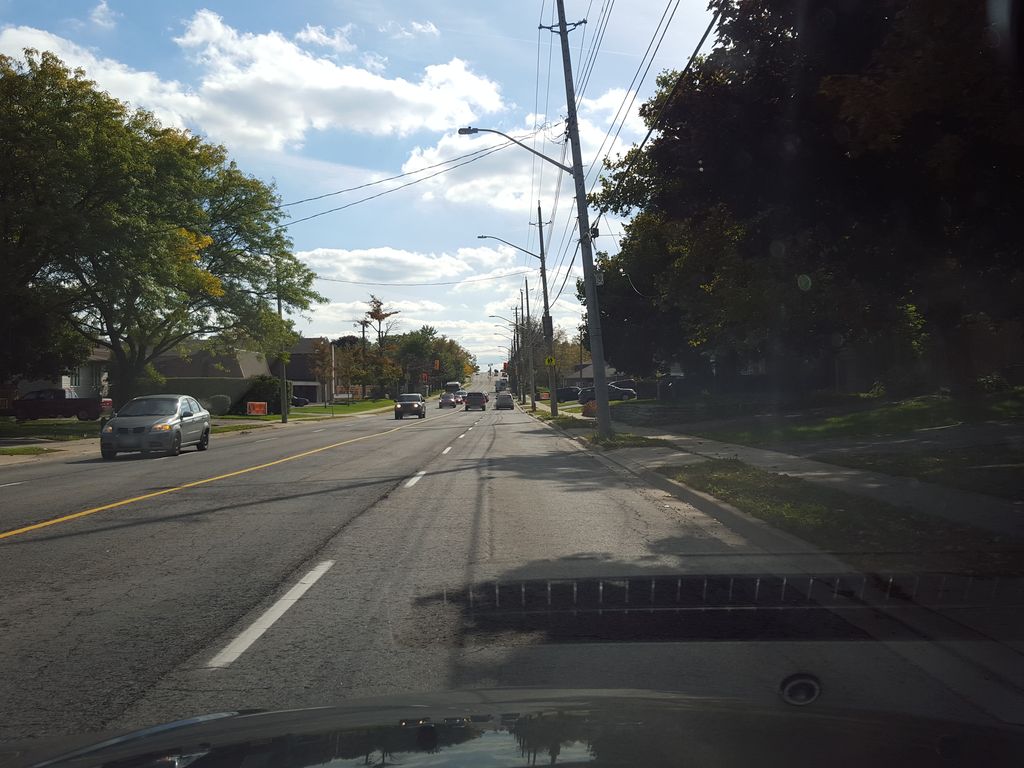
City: hamilton